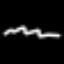
Label: squiggle